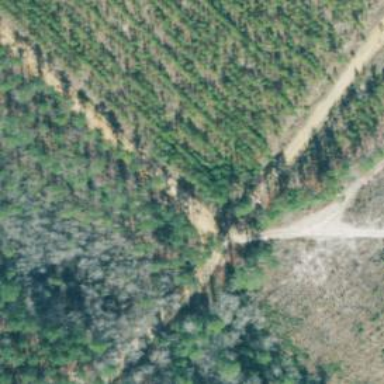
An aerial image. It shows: Unclassified road.